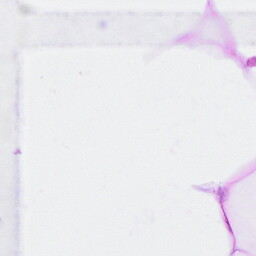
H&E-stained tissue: Breast